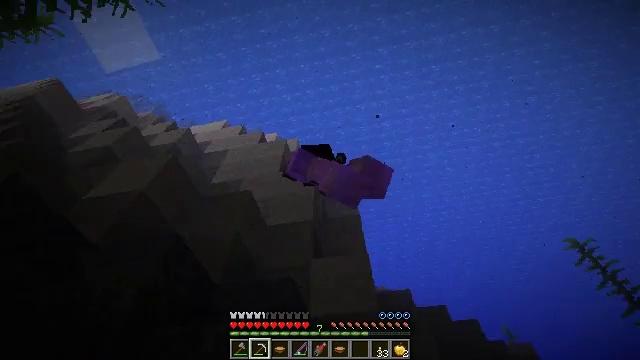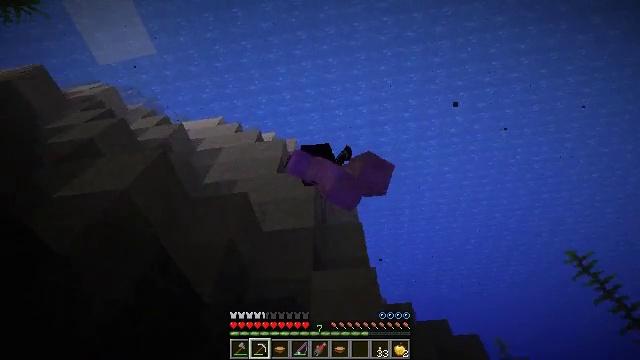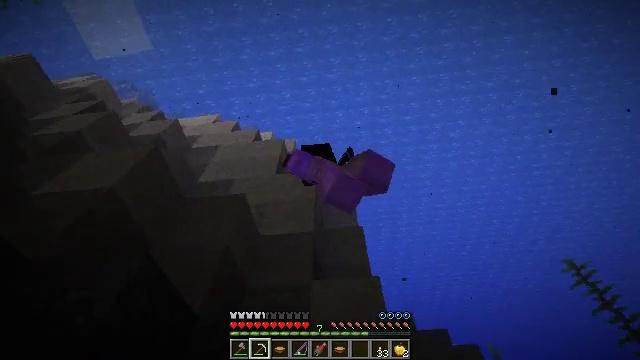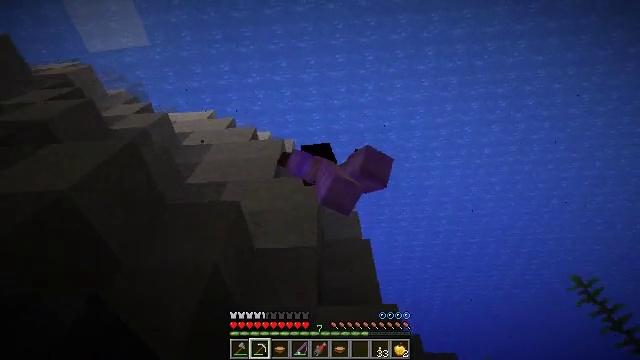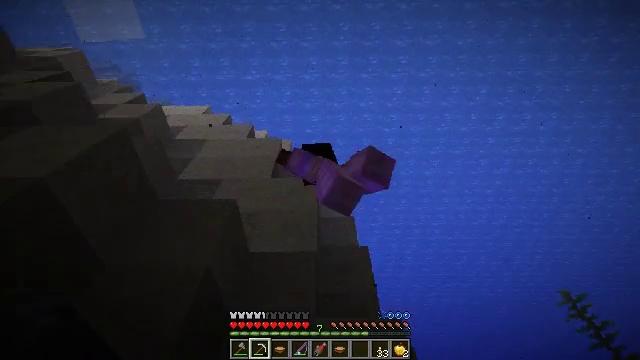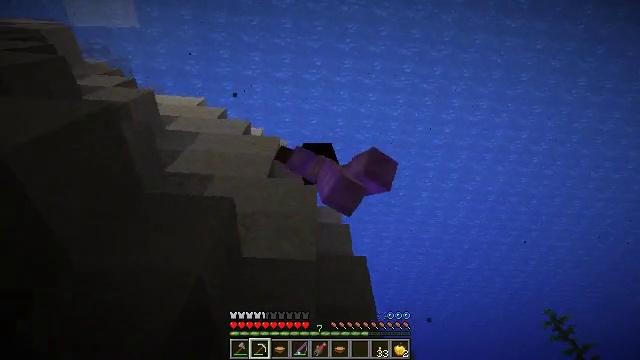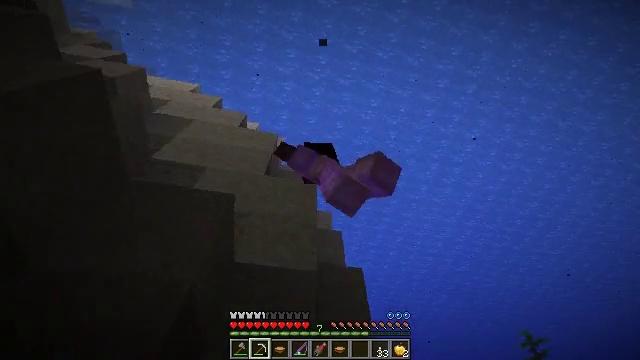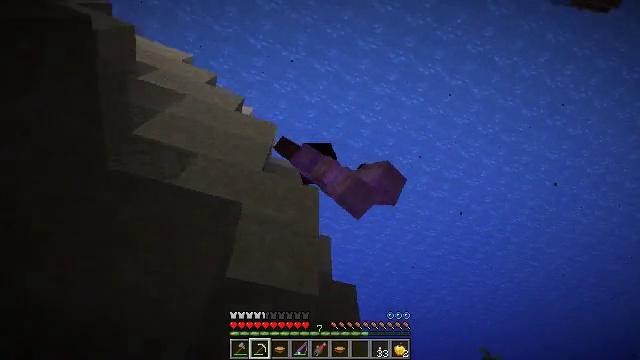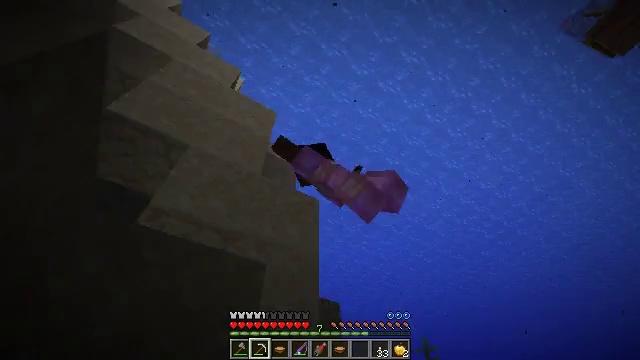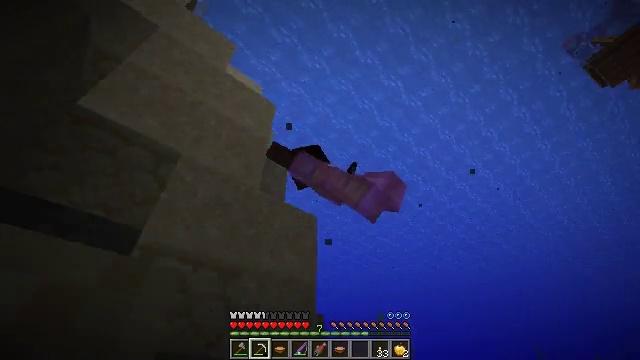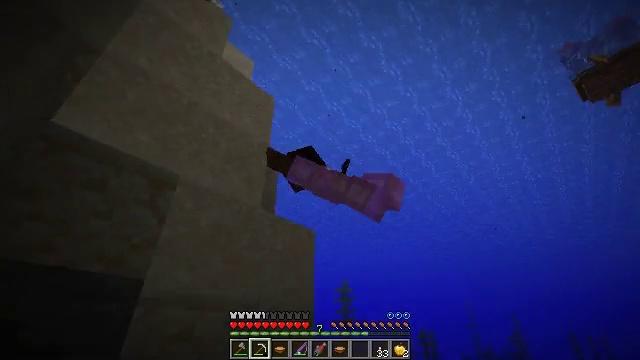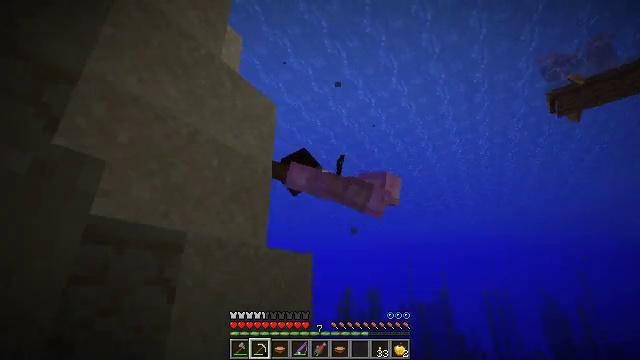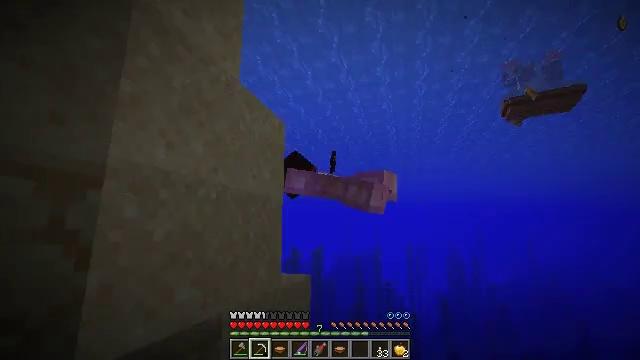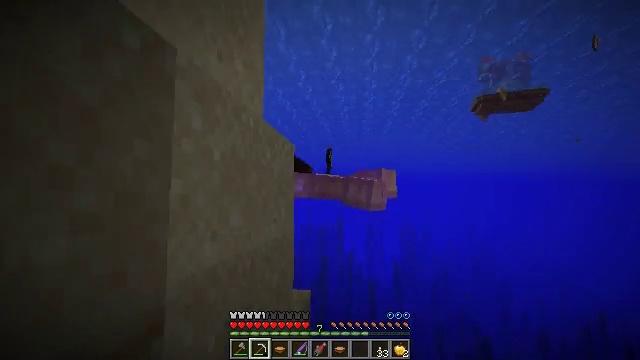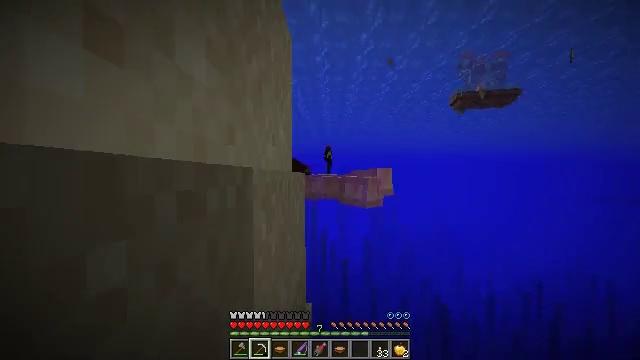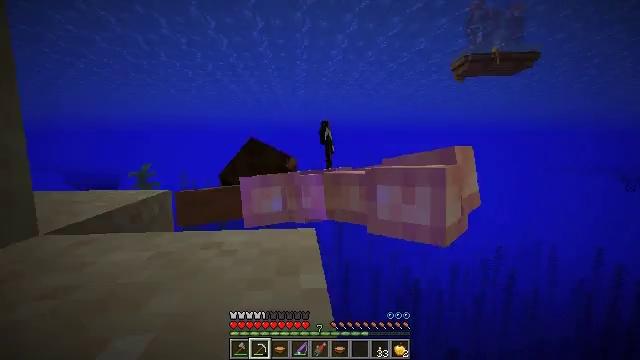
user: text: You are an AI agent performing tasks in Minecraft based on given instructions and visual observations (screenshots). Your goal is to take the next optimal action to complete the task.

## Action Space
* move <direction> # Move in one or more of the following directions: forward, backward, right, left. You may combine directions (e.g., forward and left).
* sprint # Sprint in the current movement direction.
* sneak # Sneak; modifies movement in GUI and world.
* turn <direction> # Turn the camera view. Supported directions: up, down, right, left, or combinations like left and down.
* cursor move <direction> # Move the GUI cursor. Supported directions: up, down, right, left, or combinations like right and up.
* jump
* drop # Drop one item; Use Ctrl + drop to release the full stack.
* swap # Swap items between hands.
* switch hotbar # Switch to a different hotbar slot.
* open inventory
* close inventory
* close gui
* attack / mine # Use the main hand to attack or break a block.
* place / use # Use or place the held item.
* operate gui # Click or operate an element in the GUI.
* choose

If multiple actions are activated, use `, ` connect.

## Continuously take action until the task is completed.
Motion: motion action
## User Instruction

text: Drop a name tag.
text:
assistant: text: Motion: move forward, sprint, turn right, jump
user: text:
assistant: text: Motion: move forward, sprint, turn right, jump
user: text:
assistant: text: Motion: move forward, sprint, turn right, jump
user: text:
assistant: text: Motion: move forward, sprint, turn right, jump
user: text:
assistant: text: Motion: move forward, sprint, turn right and up, jump
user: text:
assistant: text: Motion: move forward, sprint, turn right, jump
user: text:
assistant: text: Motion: move forward, sprint, turn right and down, jump
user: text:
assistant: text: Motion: move forward, sprint, turn right and down, jump
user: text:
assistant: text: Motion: move forward, sprint, turn right and down, jump
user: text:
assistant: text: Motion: move forward, sprint, turn right and down, jump
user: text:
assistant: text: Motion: move forward, sprint, turn right and down, jump
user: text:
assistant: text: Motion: move forward, sprint, turn right and down, jump
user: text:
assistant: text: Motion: move forward, sprint, turn right and down, jump
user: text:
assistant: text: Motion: move forward, sprint, turn right and down, jump
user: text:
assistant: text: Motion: move forward, sprint, turn right and down, jump
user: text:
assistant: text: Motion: move forward, sprint, turn right and down, jump
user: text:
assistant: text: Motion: move forward, sprint, jump
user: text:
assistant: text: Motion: move forward, sprint, jump
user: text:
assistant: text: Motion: move forward, sprint, jump
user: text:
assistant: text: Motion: move forward, sprint, jump
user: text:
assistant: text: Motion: move forward, sprint, turn right, jump
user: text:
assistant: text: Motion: move forward, sprint, turn right and down, jump
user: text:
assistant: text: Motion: move forward, sprint, turn right and down, jump
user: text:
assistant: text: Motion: move forward, sprint, turn right, jump
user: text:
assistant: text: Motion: move forward, sprint, turn right, jump
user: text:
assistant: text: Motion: move forward, sprint, turn right and up, jump
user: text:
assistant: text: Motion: move forward, sprint, turn right and up, jump
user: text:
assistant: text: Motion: move forward, sprint, turn right and up, jump
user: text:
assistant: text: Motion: move forward, sprint, turn right and up, jump
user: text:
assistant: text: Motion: move forward, sprint, turn right and up, jump